Question: I have a set of points 'pts' which form a loop and it looks like this:

This is somewhat similar to <URL>:
'''
values = pts
tck = interpolate.splrep(values[:,0], values[:,1], s=1)
xnew = np.arange(2,7,0.01)
ynew = interpolate.splev(xnew, tck, der=0)
'''
but I get this error:
> ValueError: Error on input data
Is there any way to find such a fit?
Coordinates of the points:
'''
pts = array([[ 6.55525 , 3.05472 ],
[ 6.17284 , 2.802609],
[ 5.53946 , 2.649209],
[ 4.93053 , 2.444444],
[ 4.32544 , 2.318749],
[ 3.90982 , 2.2875 ],
[ 3.51294 , 2.221875],
[ 3.09107 , 2.29375 ],
[ 2.64013 , 2.4375 ],
[ 2.275444, 2.653124],
[ 2.137945, 3.26562 ],
[ 2.15982 , 3.84375 ],
[ 2.20982 , 4.31562 ],
[ 2.334704, 4.87873 ],
[ 2.314264, 5.5047 ],
[ 2.311709, 5.9135 ],
[ 2.29638 , 6.42961 ],
[ 2.619374, 6.75021 ],
[ 3.32448 , 6.66353 ],
[ 3.31582 , 5.68866 ],
[ 3.35159 , 5.17255 ],
[ 3.48482 , 4.73125 ],
[ 3.70669 , 4.51875 ],
[ 4.23639 , 4.58968 ],
[ 4.39592 , 4.94615 ],
[ 4.33527 , 5.33862 ],
[ 3.95968 , 5.61967 ],
[ 3.56366 , 5.73976 ],
[ 3.78818 , 6.55292 ],
[ 4.27712 , 6.8283 ],
[ 4.89532 , 6.78615 ],
[ 5.35334 , 6.72433 ],
[ 5.71583 , 6.54449 ],
[ 6.13452 , 6.46019 ],
[ 6.54478 , 6.26068 ],
[ 6.7873 , 5.74615 ],
[ 6.64086 , 5.25269 ],
[ 6.45649 , 4.86206 ],
[ 6.41586 , 4.46519 ],
[ 5.44711 , 4.26519 ],
[ 5.04087 , 4.10581 ],
[ 4.70013 , 3.67405 ],
[ 4.83482 , 3.4375 ],
[ 5.34086 , 3.43394 ],
[ 5.76392 , 3.55156 ],
[ 6.37056 , 3.8778 ],
[ 6.53116 , 3.47228 ]])
'''
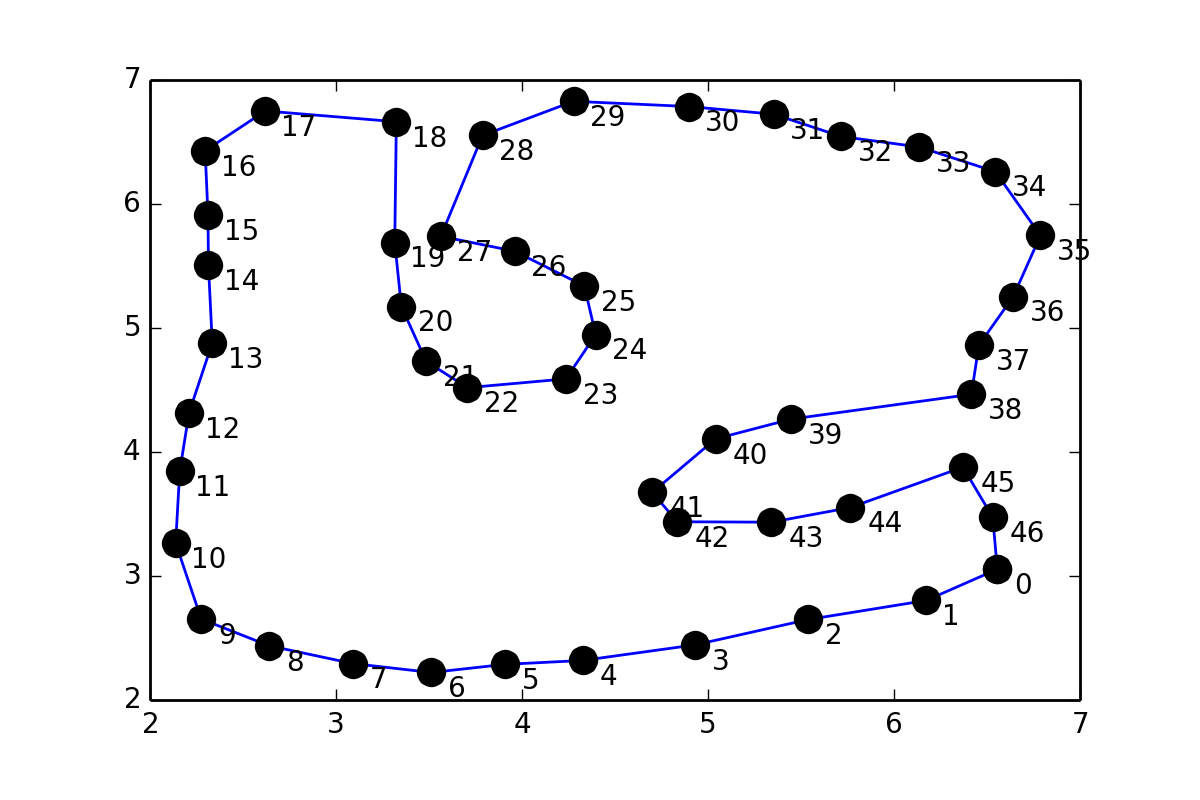
Answer: Actually, you were not far from the solution in your question.
Using <URL> for parametric B-spline interpolation would be the simplest approach. It also natively supports closed curves, if you provide the 'per=1' parameter,
'''
import numpy as np
from scipy.interpolate import splprep, splev
import matplotlib.pyplot as plt
# define pts from the question
tck, u = splprep(pts.T, u=None, s=0.0, per=1)
u_new = np.linspace(u.min(), u.max(), 1000)
x_new, y_new = splev(u_new, tck, der=0)
plt.plot(pts[:,0], pts[:,1], 'ro')
plt.plot(x_new, y_new, 'b--')
plt.show()
'''

Fundamentally, this approach not very different from the one in @Joe Kington's answer. Although, it will probably be a bit more robust, because the equivalent of the 'i' vector is chosen, by default, based on the distances between points and not simply their index (see <URL>.